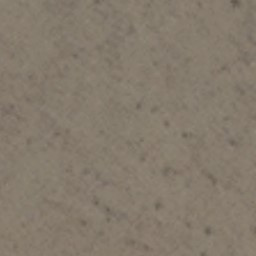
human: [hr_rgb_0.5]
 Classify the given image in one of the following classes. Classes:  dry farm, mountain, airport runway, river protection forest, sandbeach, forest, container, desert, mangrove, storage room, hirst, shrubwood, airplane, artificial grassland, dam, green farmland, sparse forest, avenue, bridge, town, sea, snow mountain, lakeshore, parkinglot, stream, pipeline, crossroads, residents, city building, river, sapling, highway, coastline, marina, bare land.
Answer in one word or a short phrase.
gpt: bare land